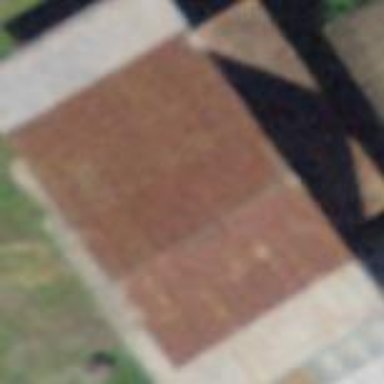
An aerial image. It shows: Barn.